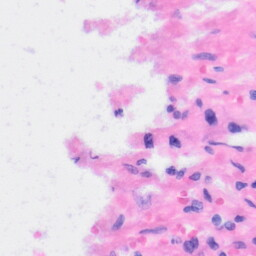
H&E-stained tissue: Liver